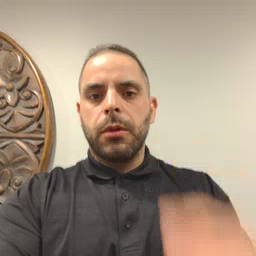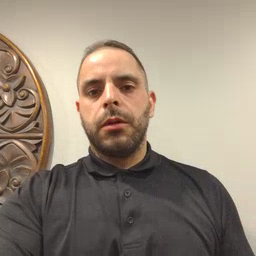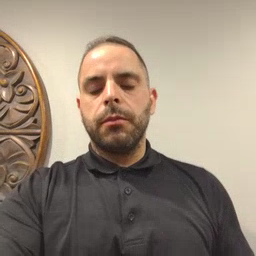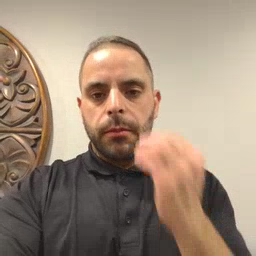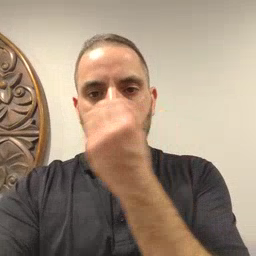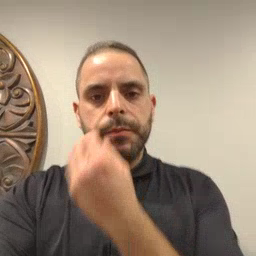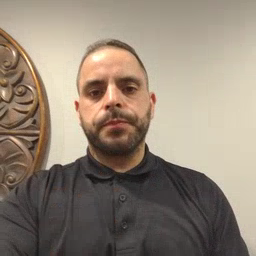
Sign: flower